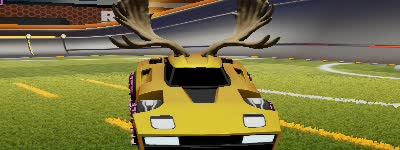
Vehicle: breakout